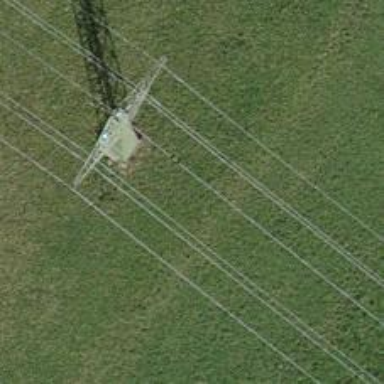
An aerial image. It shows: Lattice structure tower used for power transmission.